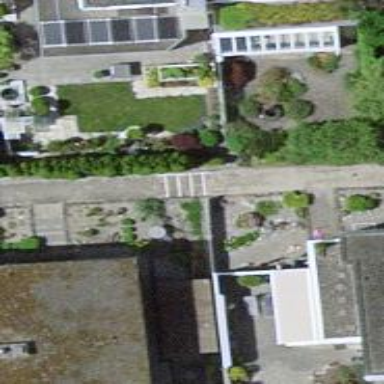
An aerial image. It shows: Set of steps made of paving stones.